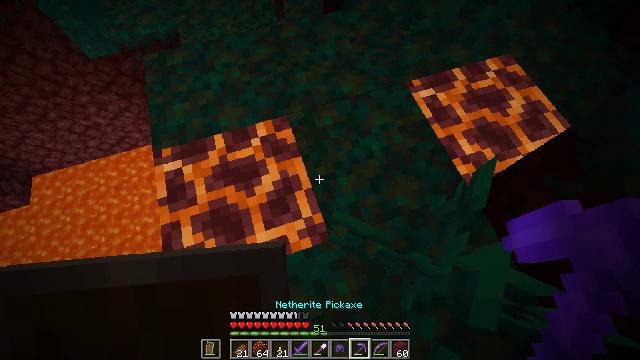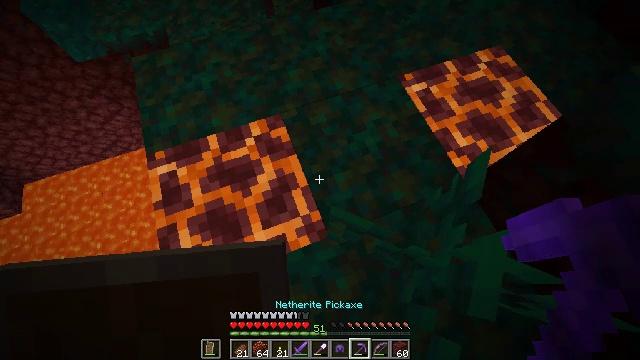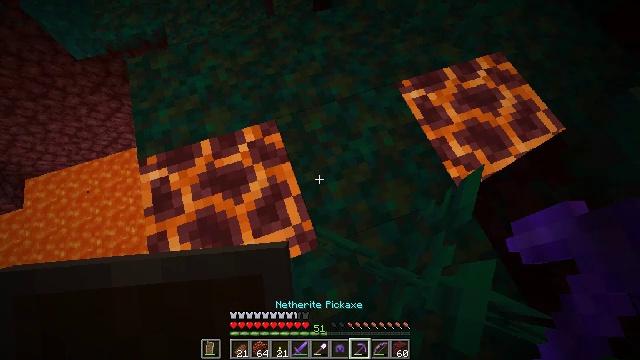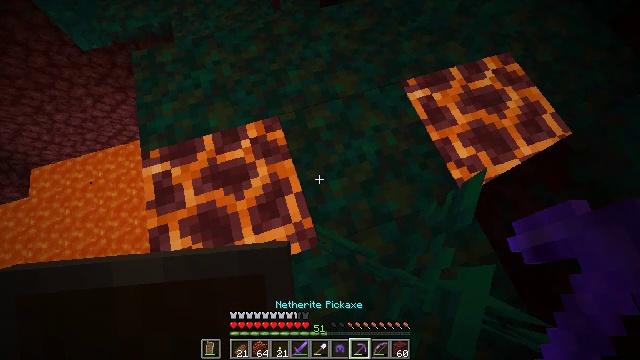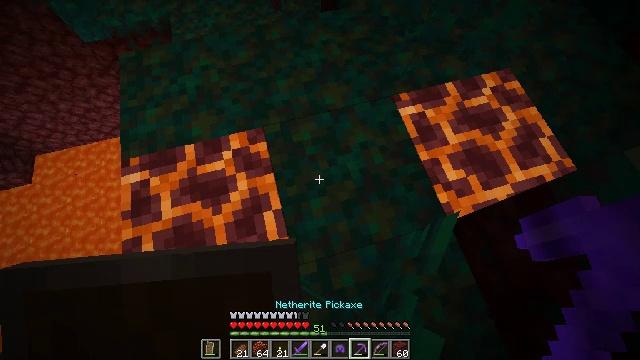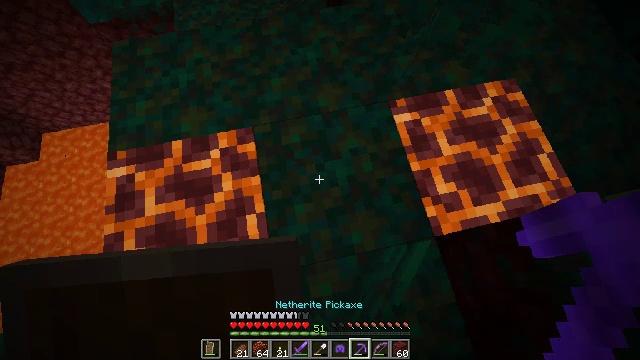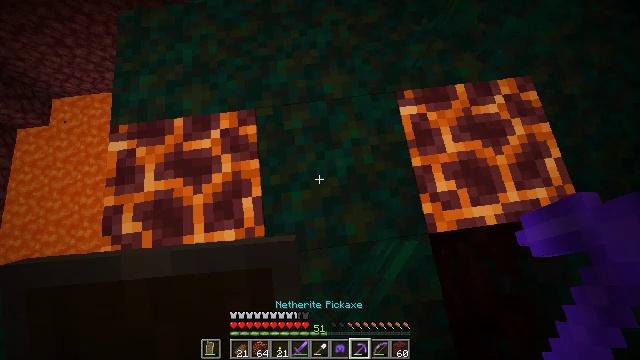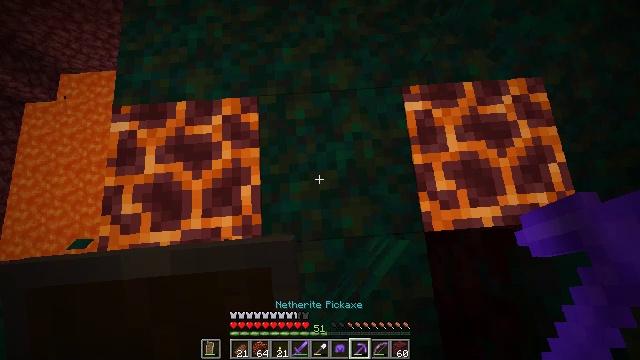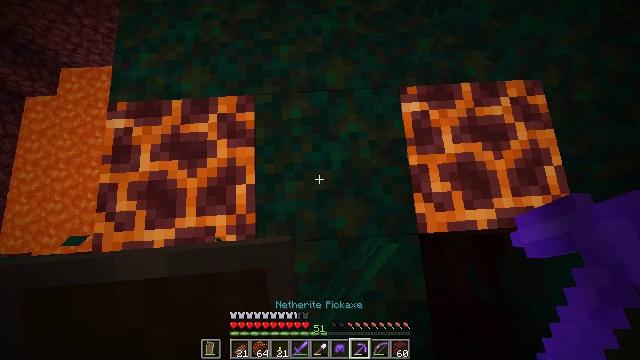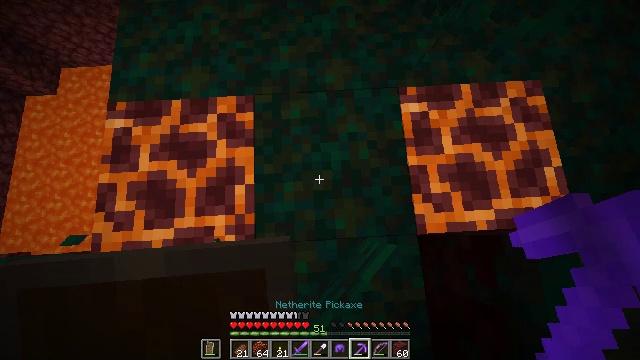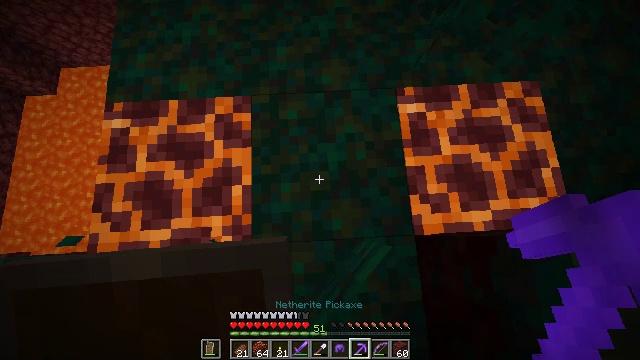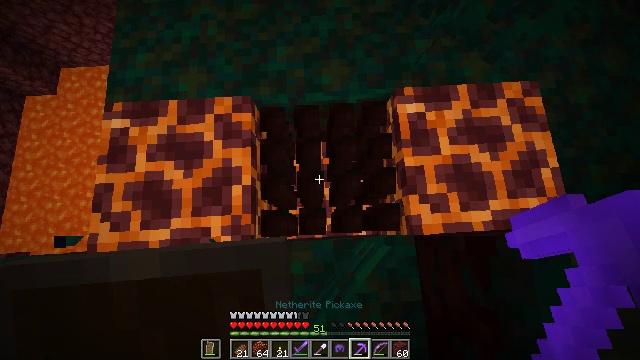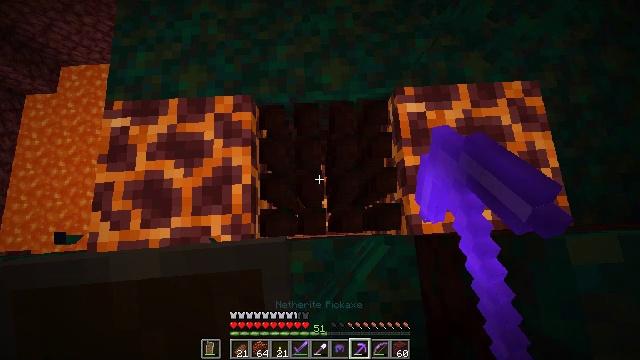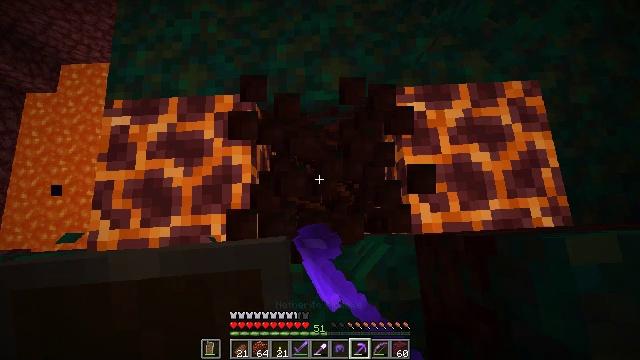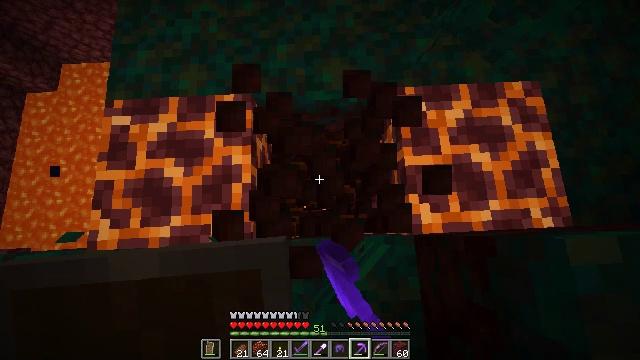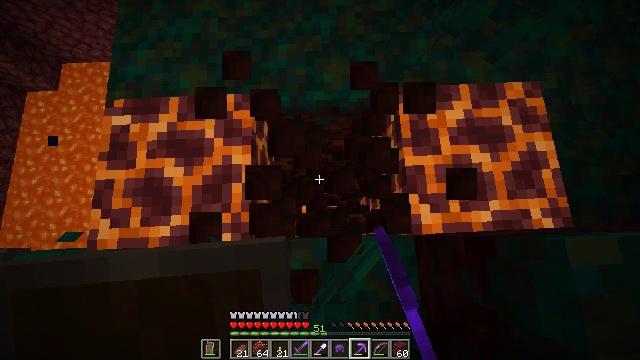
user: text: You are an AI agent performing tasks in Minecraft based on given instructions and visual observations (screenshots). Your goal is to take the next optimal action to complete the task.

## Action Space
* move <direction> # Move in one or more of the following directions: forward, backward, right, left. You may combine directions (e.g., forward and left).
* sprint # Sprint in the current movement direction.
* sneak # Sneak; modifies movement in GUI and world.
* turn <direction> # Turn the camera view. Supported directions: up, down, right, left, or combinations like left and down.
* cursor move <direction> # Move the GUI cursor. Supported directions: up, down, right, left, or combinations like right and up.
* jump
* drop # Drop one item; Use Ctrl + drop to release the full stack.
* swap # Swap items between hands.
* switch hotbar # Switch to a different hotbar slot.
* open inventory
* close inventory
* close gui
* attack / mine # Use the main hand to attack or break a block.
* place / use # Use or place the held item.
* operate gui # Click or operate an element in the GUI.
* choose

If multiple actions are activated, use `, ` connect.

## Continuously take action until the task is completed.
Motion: motion action
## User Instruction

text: Retrieve a magma block for building or traps.
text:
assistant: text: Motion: turn right
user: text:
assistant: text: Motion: move forward and move right, turn left
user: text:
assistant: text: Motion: move forward and move right, turn left
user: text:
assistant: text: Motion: move forward and move right, turn left and down
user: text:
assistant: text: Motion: turn left and down
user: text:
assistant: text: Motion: turn left and down
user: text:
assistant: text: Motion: turn left and down
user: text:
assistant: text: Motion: no_op
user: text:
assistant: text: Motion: no_op
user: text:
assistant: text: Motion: no_op
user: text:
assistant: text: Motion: attack / mine
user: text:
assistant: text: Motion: attack / mine
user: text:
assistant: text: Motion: attack / mine
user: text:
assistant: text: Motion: no_op
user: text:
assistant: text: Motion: no_op
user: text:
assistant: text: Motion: no_op
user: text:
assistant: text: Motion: no_op